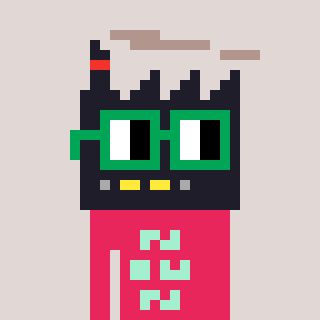
a pixel art character with square green glasses, a factory-shaped head and a redpinkish-colored body on a warm background